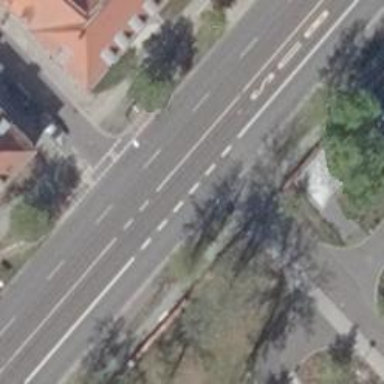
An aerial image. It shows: Primary highway with asphalt surface. There is cycle track on the right.